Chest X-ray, PA view. Patient: 56 years old, sex M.
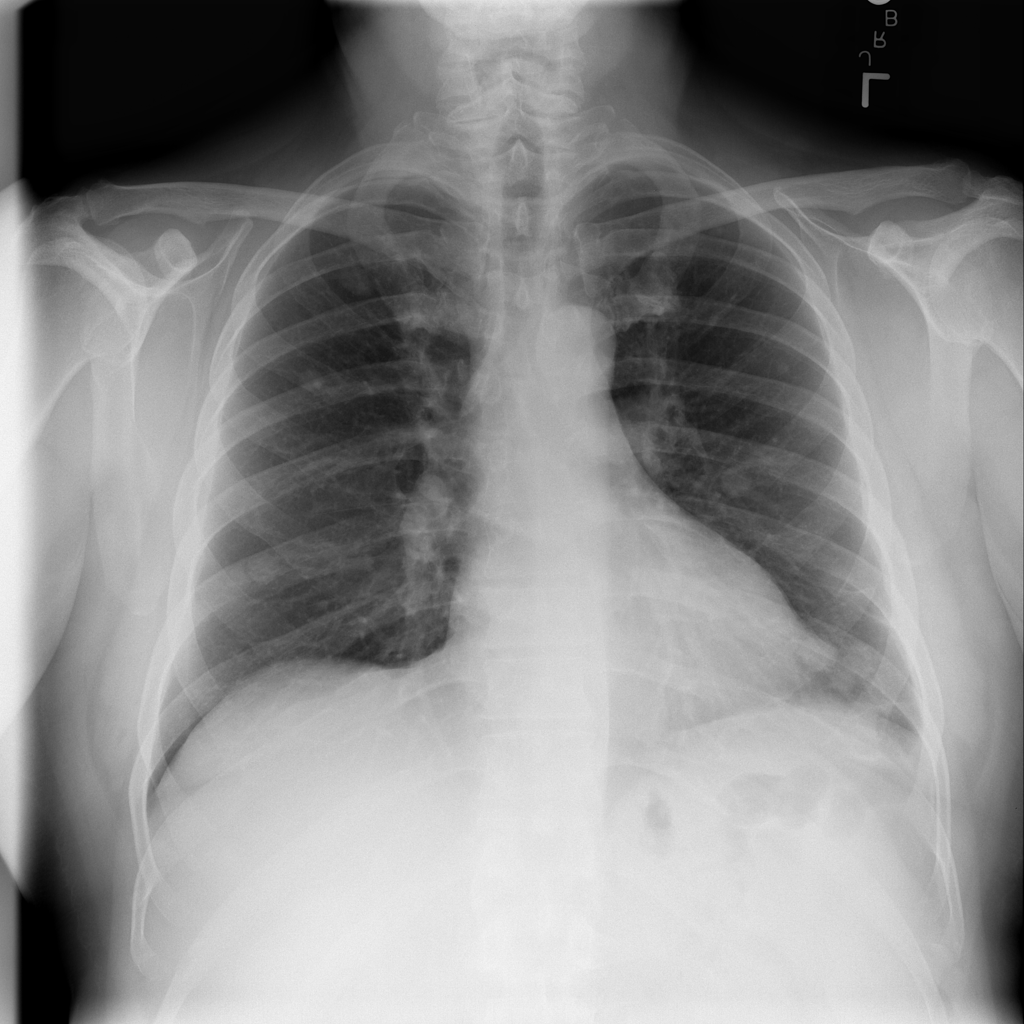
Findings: Nodule